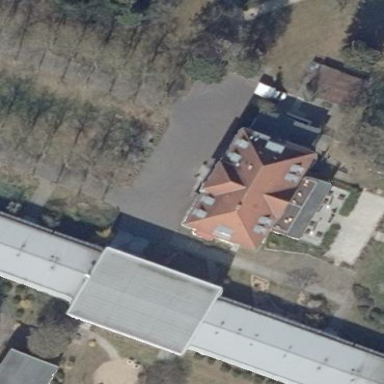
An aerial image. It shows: Hotel building with gabled roof.